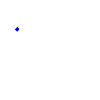
Particle: pion